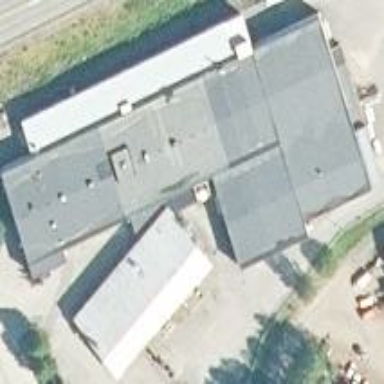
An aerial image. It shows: Industrial building.